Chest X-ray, PA view. Patient: 53 years old, sex F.
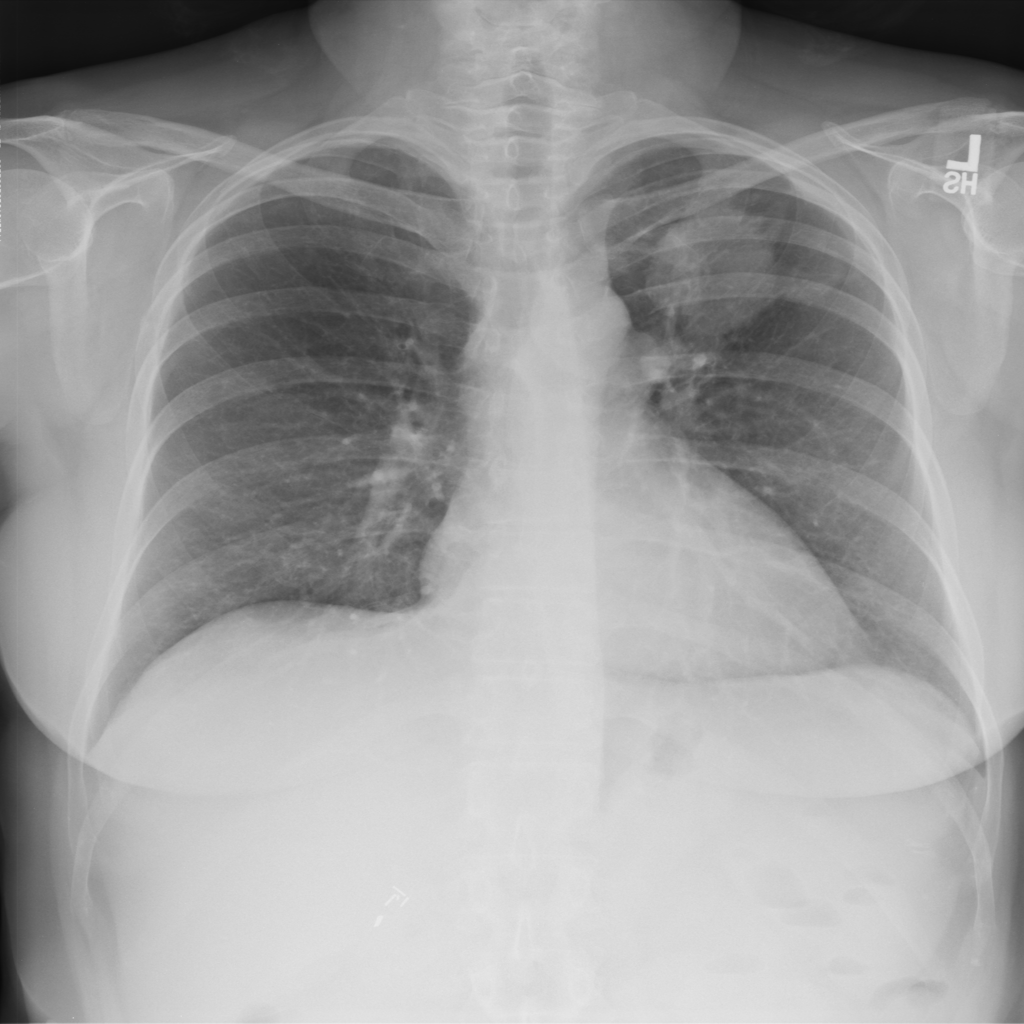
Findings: Mass